Field crop: maize
Growth stage: 2
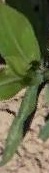
Species: maize